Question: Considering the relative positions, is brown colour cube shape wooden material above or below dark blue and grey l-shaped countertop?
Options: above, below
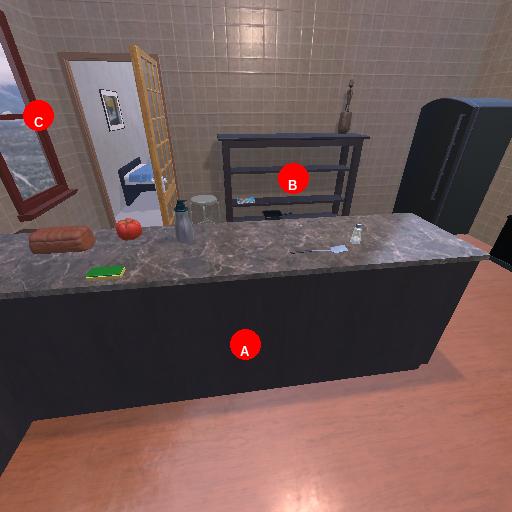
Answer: above